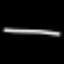
Label: line